Interaction volume radius: 10 \u00c5
Interaction volume height: 15 \u00c5
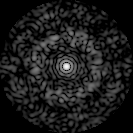
Disorder parameter: 0.8108